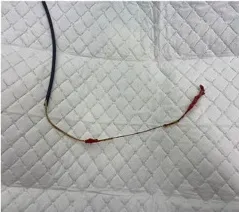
Illustration of the procedure. Calcified fibrotic adhesions on the extracted lead. TPM, temporary pacemaker.
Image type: chart (chart)